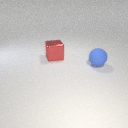
large blue rubber sphere in front of large red metal cube